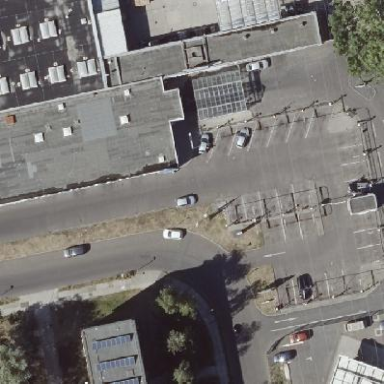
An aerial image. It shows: Car wash facility located inside building.